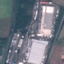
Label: Industrial